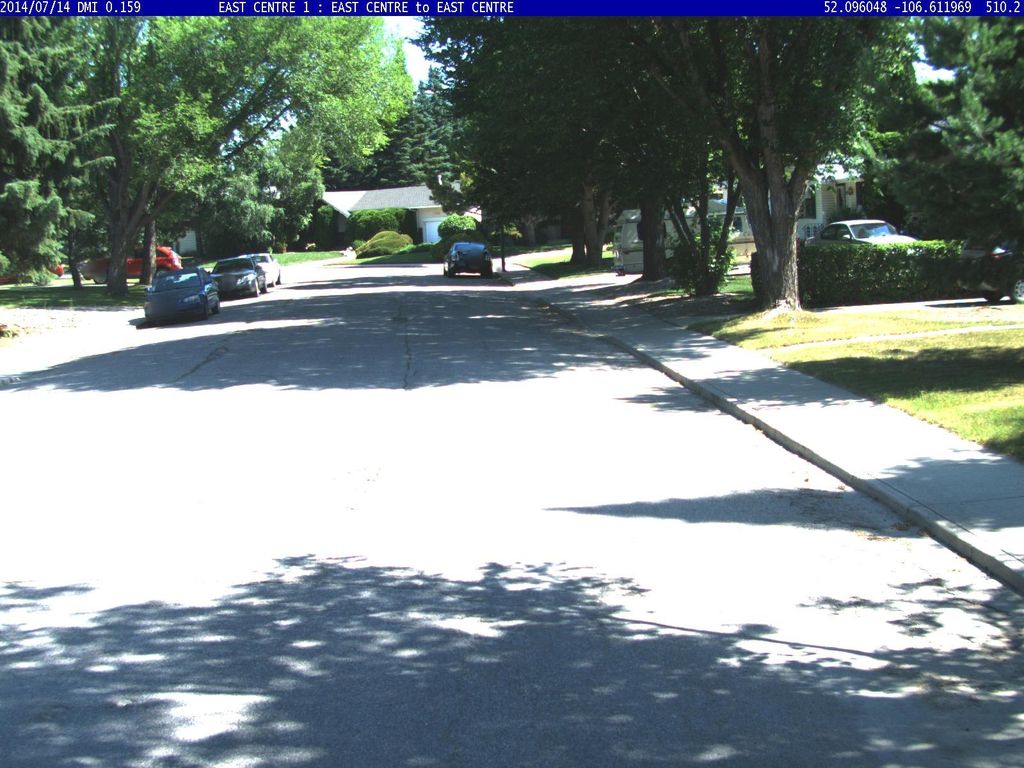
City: saskatoon